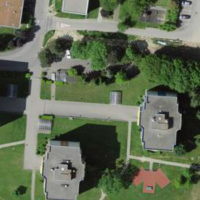
EUNIS habitat code: 55
Species observed at this site:
Cotinus coggygria